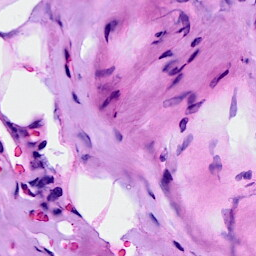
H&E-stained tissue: Breast